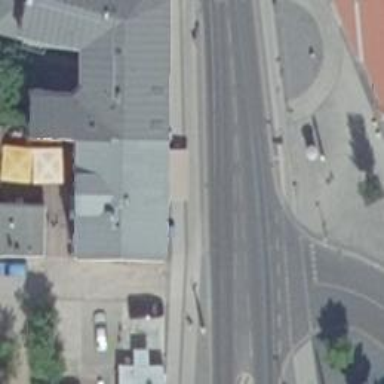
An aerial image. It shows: Fast food establishment.